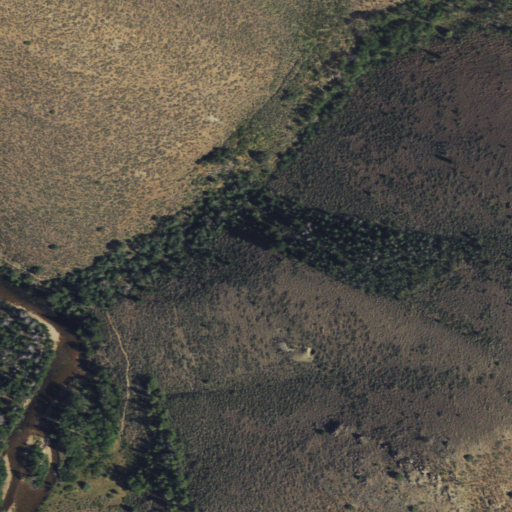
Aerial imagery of valley in Wyoming named Mason Gulch containing shrub, evergreen forest, woody wetlands, deciduous forest, and grassland